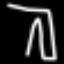
Label: pants